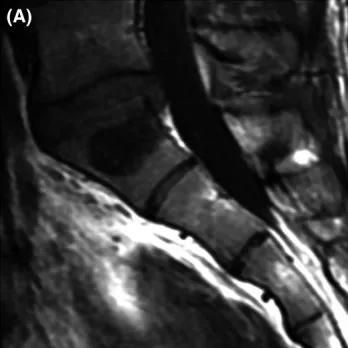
Imaging findings in case 1. On MRI of the sacral spine, the tumorous lesion has clear margins and is enclosed by the S1 vertebral body. The signal intensities are homogeneously low in T1-weighted images.
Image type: radiology (mri)